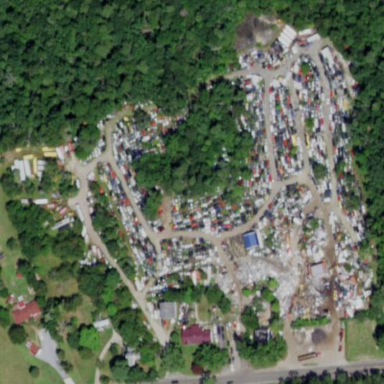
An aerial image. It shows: Recycling center located within retail area. They accept scrap metal for recycling.